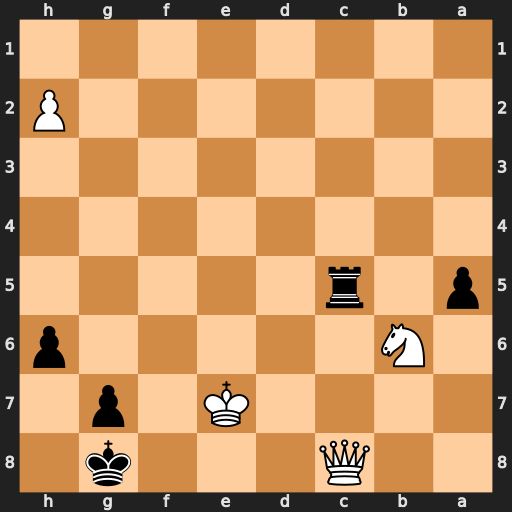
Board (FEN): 2Q3k1/4K1p1/1N5p/p1r5/8/8/7P/8
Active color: b
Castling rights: -
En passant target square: -
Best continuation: Rxc8 Nxc8 a4